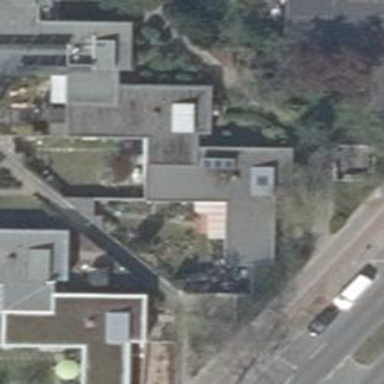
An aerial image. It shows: Flat roof terrace building.